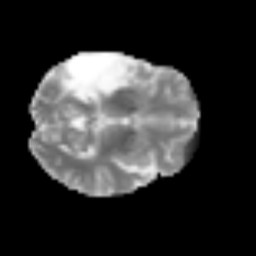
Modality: MD
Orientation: axial
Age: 59
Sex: female
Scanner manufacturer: siemens
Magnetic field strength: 3 T
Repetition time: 3.2 s
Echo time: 0.081 s